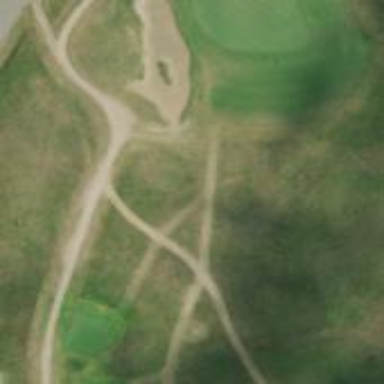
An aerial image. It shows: Footway that doubles as golf path.